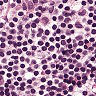
Metastatic tissue present: no